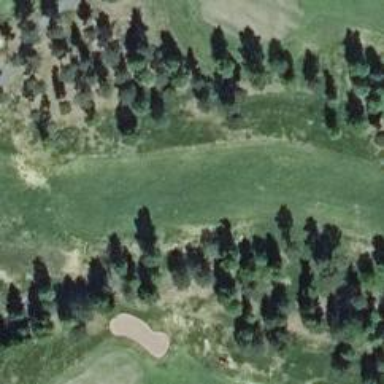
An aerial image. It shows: View of golf hole.